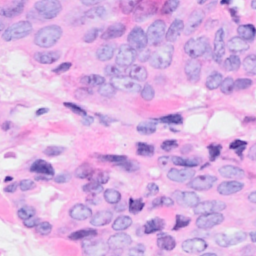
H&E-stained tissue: Breast